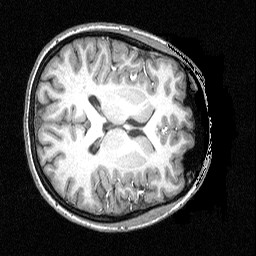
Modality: T1w
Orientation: axial
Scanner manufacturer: siemens
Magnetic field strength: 3 T
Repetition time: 1.54 s
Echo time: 0.00304 s